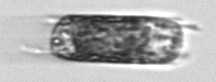
Label: Hemiaulus